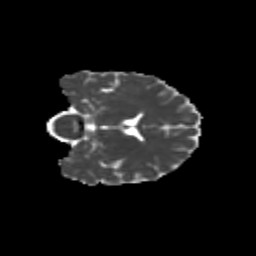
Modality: MD
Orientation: coronal
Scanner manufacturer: siemens
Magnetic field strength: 3 T
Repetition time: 9.2 s
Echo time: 0.084 s